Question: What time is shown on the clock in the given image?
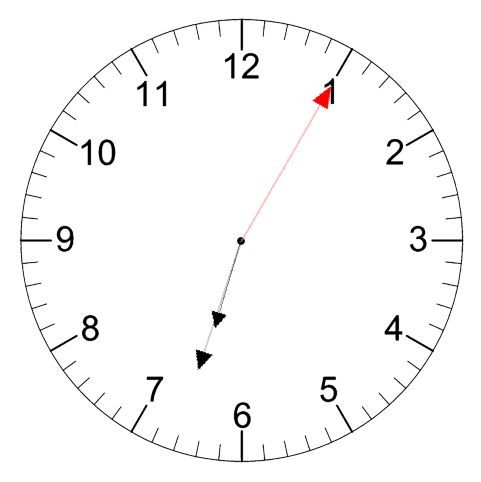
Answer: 06:33:05